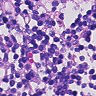
Metastatic tissue present: no